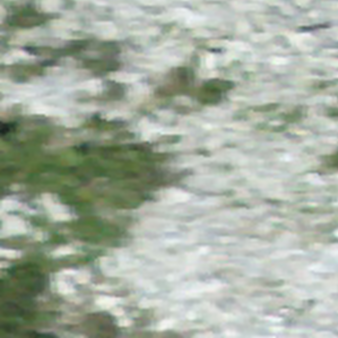
Label: other